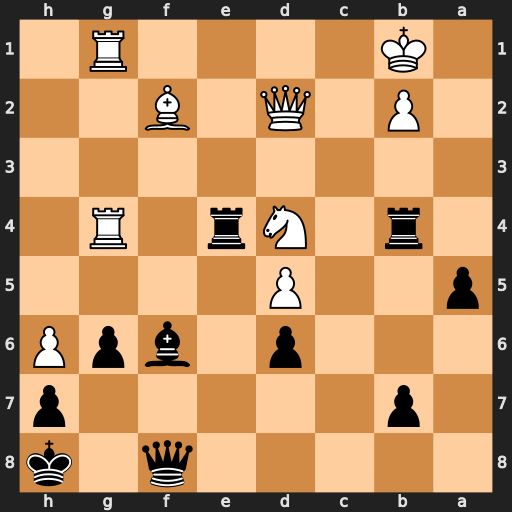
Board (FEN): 5q1k/1p5p/3p1bpP/p2P4/1r1Nr1R1/8/1P1Q1B2/1K4R1
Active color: b
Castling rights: -
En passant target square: -
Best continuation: Bxd4 Rxe4 Rxb2+ Qxb2 Bxb2